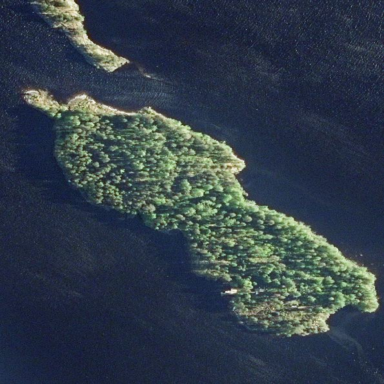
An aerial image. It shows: Islet.